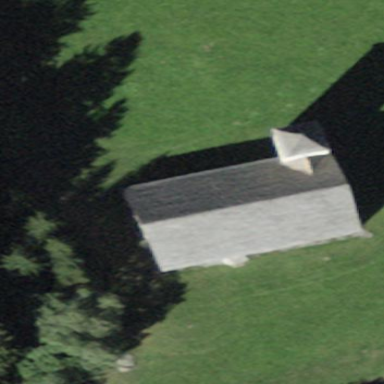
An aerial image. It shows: Church which is place of worship.